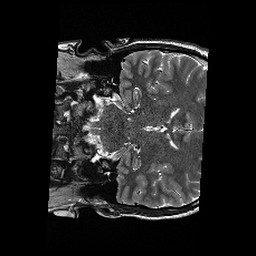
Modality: T2w
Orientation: coronal
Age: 29
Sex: male
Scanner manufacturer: siemens
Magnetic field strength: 3 T
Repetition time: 6.1 s
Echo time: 0.104 s